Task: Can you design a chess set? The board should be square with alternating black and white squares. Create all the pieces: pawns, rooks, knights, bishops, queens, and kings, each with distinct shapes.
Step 5479:
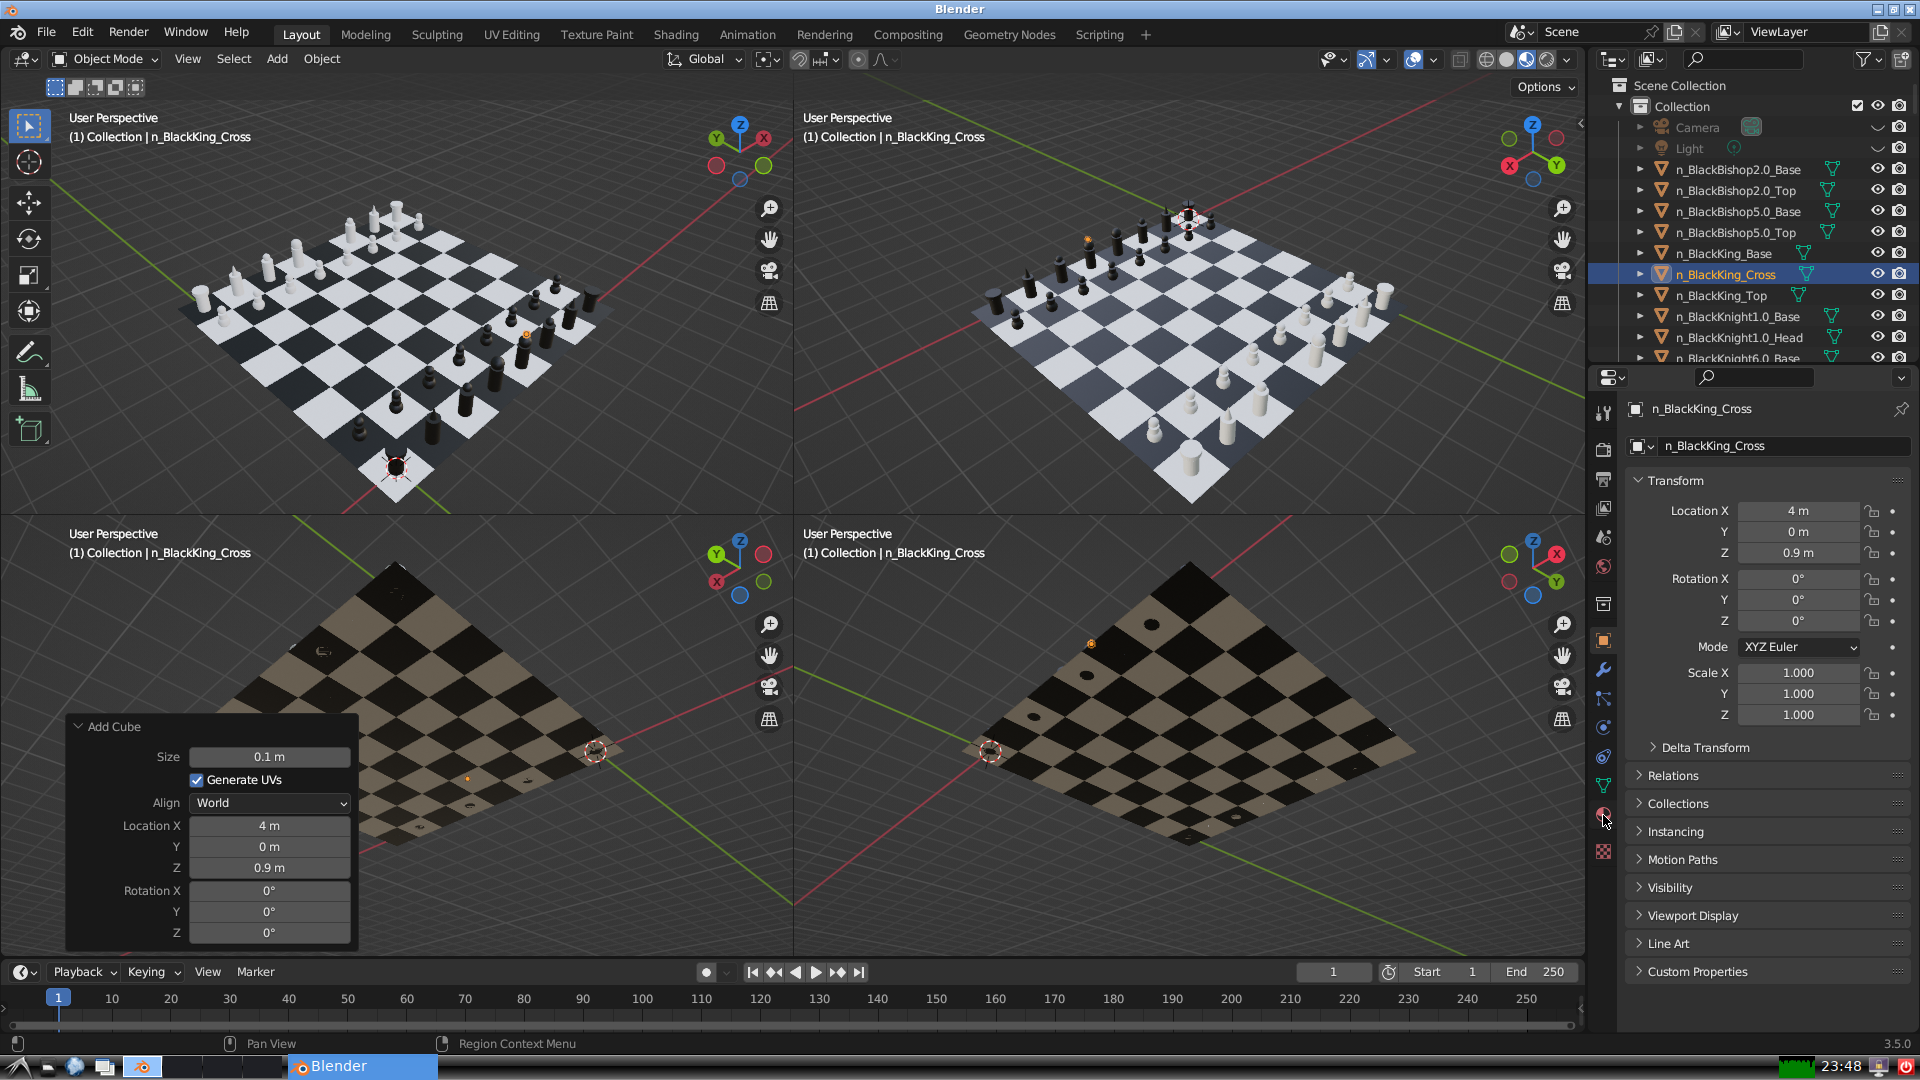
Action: click: no